Frequency: 60000
Velocity: 0,186
Power: 31,6
Pulse duration: 0,0000001
Pass count: 1
Magnification: 10
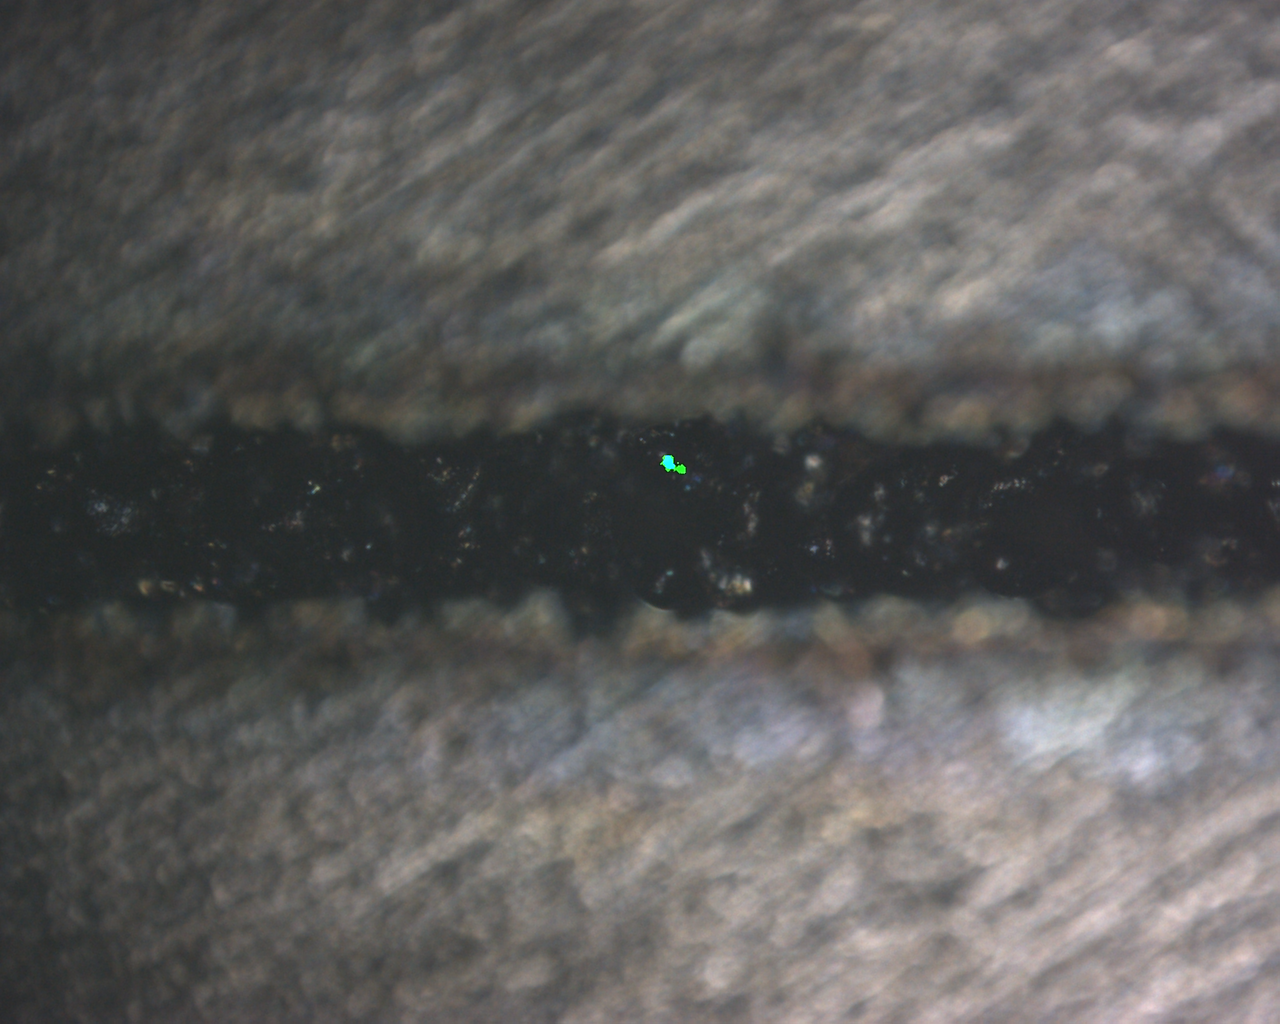
Measured width: 134.537
Other width: 77.205